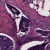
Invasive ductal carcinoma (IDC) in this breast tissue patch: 1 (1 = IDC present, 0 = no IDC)